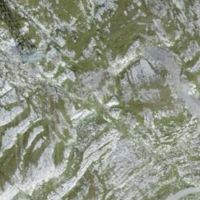
EUNIS habitat code: 23
Species observed at this site:
Phoenicurus ochruros
Motacilla cinerea
Oenanthe oenanthe
Pyrrhocorax graculus
Saxifraga oppositifolia
Anthus spinoletta